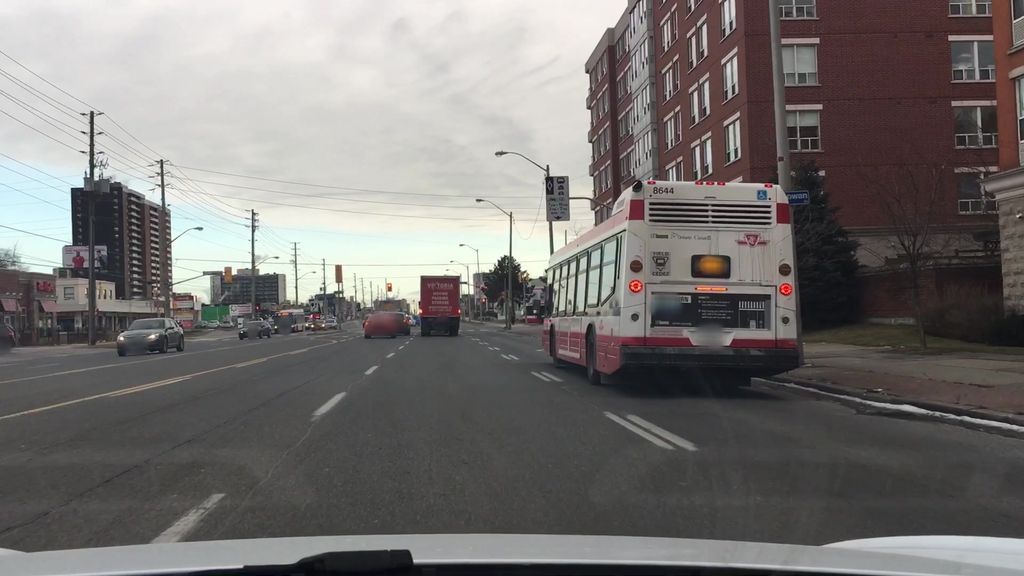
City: toronto